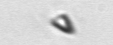
Label: Pyramimonas